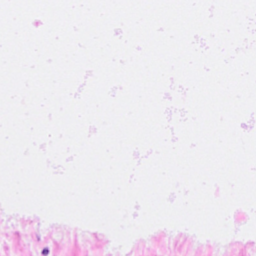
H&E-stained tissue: Breast